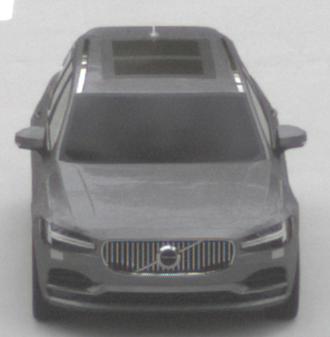
Make: Volvo
Model: V90
Detailed model: -
Model produced from: 2016
Model produced until: 2020
Doors: 5
Color: gray
Road condition: dry road
Daytime: midday
Contrast: low contrast